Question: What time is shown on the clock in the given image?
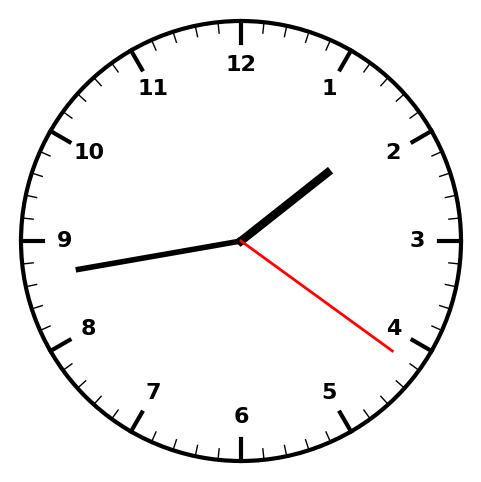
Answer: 01:43:21